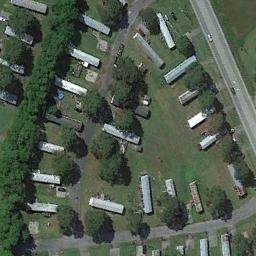
Label: residential